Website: home-depot
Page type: customer-info-address
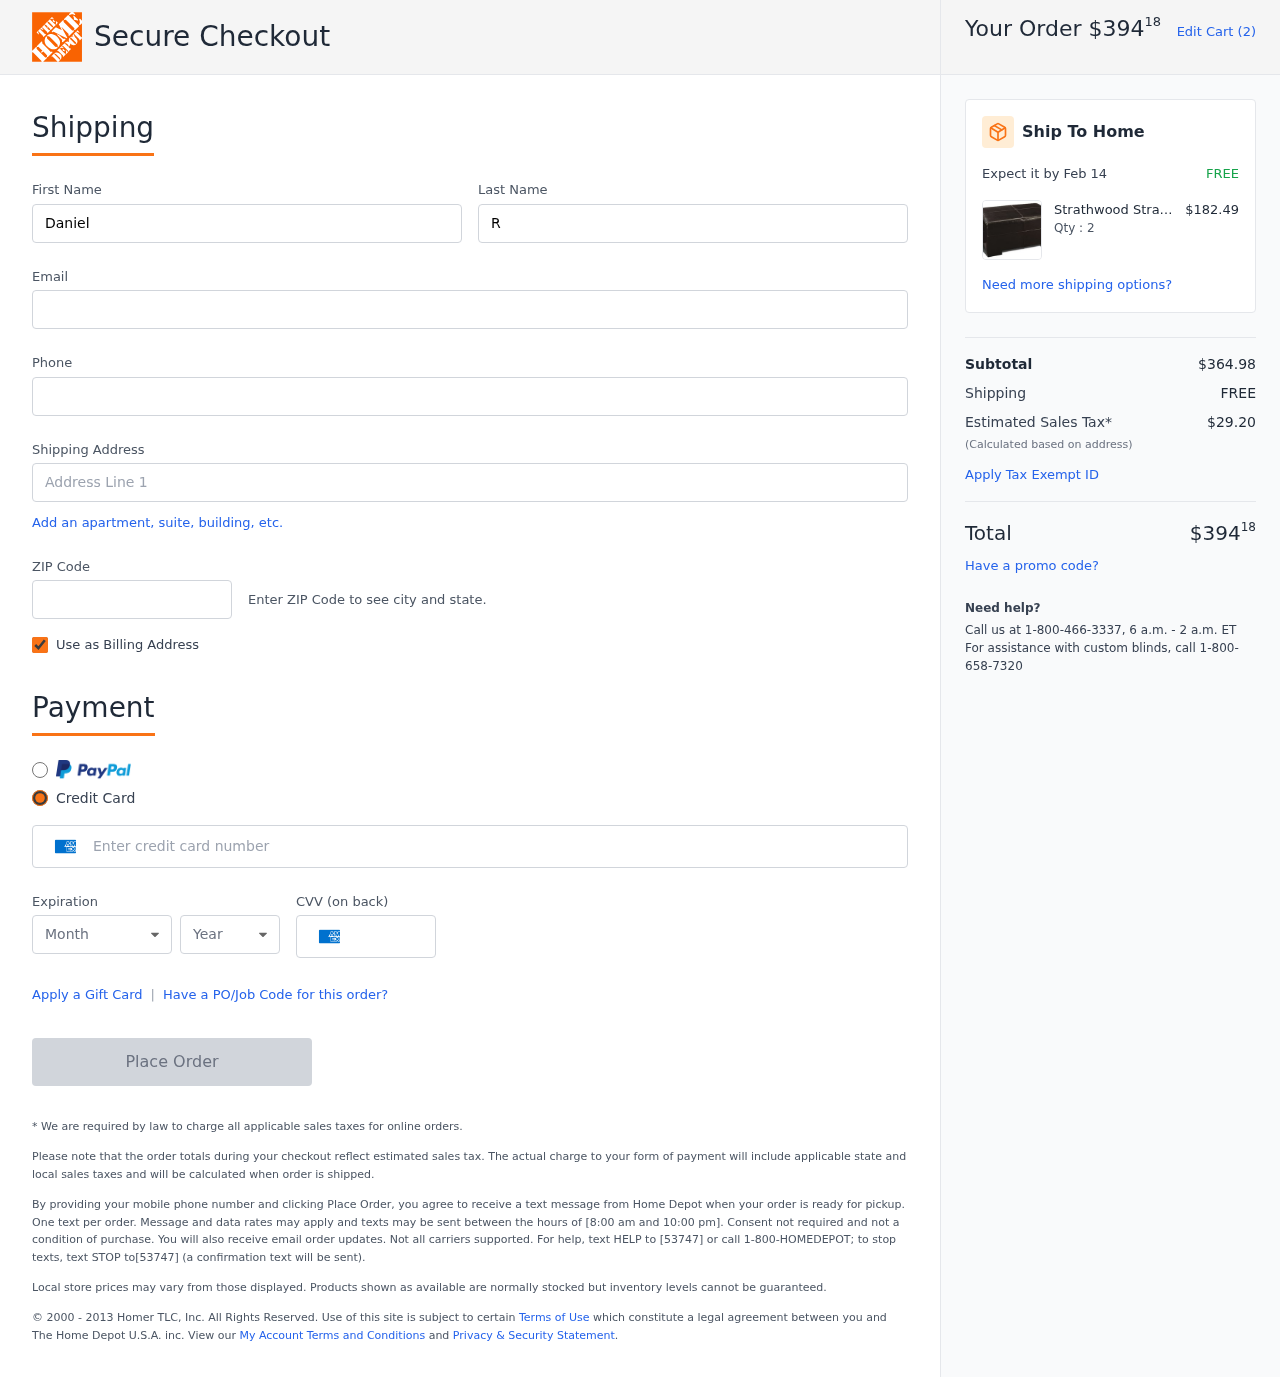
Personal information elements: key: PII_CARD_CVV
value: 3780
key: PII_CARD_EXPIRY_MONTH
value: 02
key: PII_CARD_EXPIRY_YEAR
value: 30
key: PII_CARD_NUMBER
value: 3410 1495 1310 563
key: PII_EMAIL
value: daniel_rose@gmail.com
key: PII_FIRSTNAME
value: Daniel
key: PII_LASTNAME
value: Rose
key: PII_PHONE
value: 7208797135
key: PII_POSTCODE
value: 82374
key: PII_STREET
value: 49010 Gonzalez Highway
Product elements: key: PRODUCT1_BRAND
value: Strathwood
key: PRODUCT1_NAME
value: Strathwood Aspen Leather Ottoman, Brown
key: PRODUCT1_NAME
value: Strathwood Aspen Lea...
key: PRODUCT1_PRICE
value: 182.49
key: PRODUCT1_QUANTITY
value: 2
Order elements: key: ORDER_TOTAL
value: $39418
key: ORDER_NUM_ITEMS
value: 2
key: ORDER_DELIVERY_DATE
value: Feb 14
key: ORDER_SUBTOTAL
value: $364.98
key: ORDER_SHIPPING_COST
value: FREE
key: ORDER_TAX
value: $29.20